Here is the wavelet time-frequency representation (scalogram) of a rolling-element bearing's vibration measurement. Diagnose the bearing from this image, choosing from: normal, inner_race, outer_race, ball.
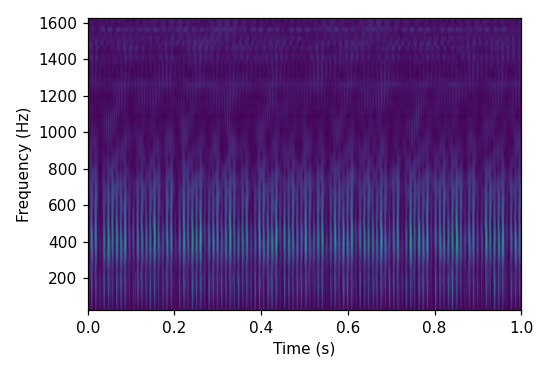
Answer: outer_race